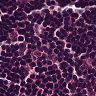
Metastatic tissue present: no